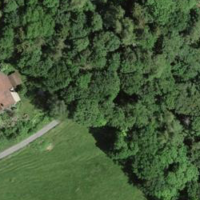
EUNIS habitat code: 44
Species observed at this site:
Symphyotrichum novae-angliae